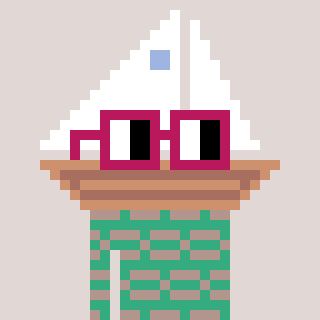
a pixel art character with square dark red glasses, a sailboat-shaped head and a teal-colored body on a warm background